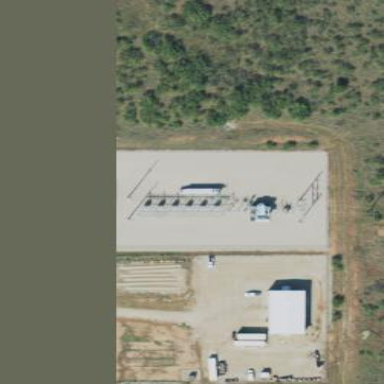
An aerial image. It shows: Generation substation.